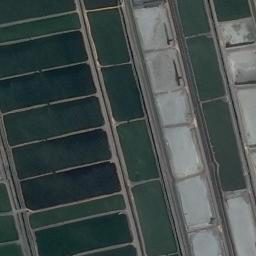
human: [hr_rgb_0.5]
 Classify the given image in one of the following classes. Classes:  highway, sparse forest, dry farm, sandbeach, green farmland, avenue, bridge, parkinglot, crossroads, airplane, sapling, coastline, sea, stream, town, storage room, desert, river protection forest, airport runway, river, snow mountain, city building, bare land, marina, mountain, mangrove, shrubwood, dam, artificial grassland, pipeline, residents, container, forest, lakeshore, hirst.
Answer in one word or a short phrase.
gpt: green farmland